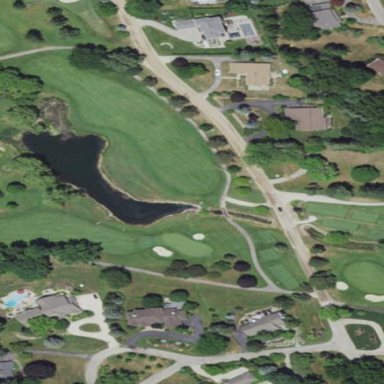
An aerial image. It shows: Golf fairway in the image.